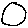
Label: circle